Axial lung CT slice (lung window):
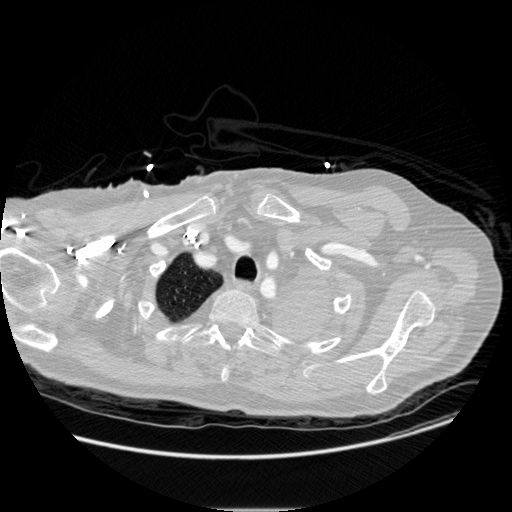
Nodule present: no